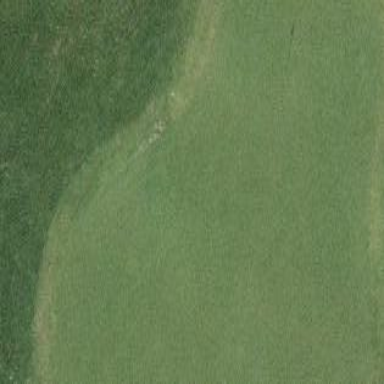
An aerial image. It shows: Picturesque green golfing area with grass land use.